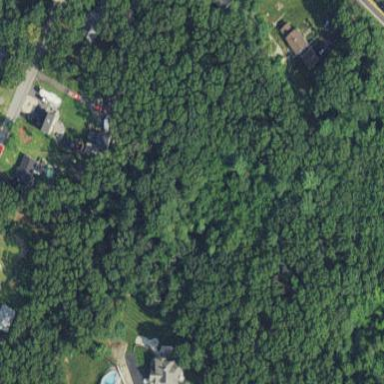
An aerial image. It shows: Mixed leaf woodland.